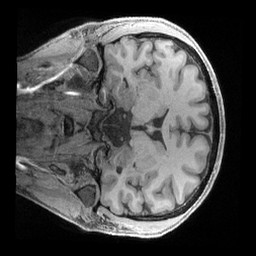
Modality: T1w
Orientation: coronal
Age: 34
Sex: male
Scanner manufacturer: siemens
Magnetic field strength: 3 T
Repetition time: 2.4 s
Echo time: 0.00241 s